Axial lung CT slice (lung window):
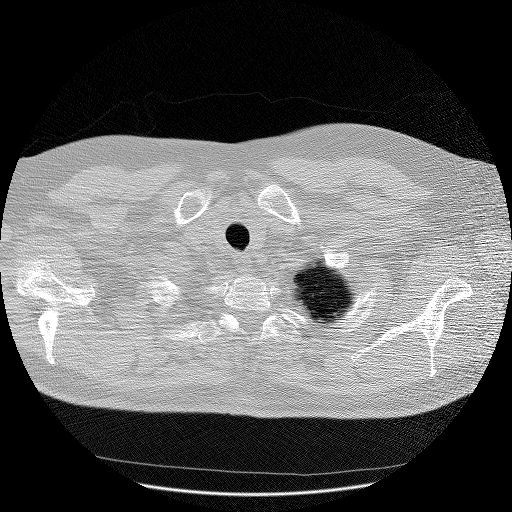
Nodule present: no